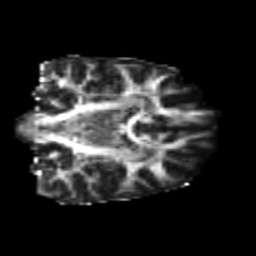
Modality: FA
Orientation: coronal
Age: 20
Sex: female
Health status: healthy
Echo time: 0.074 s